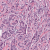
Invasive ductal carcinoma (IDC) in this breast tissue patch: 1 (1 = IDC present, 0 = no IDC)